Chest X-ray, AP view. Patient: 40 years old, sex M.
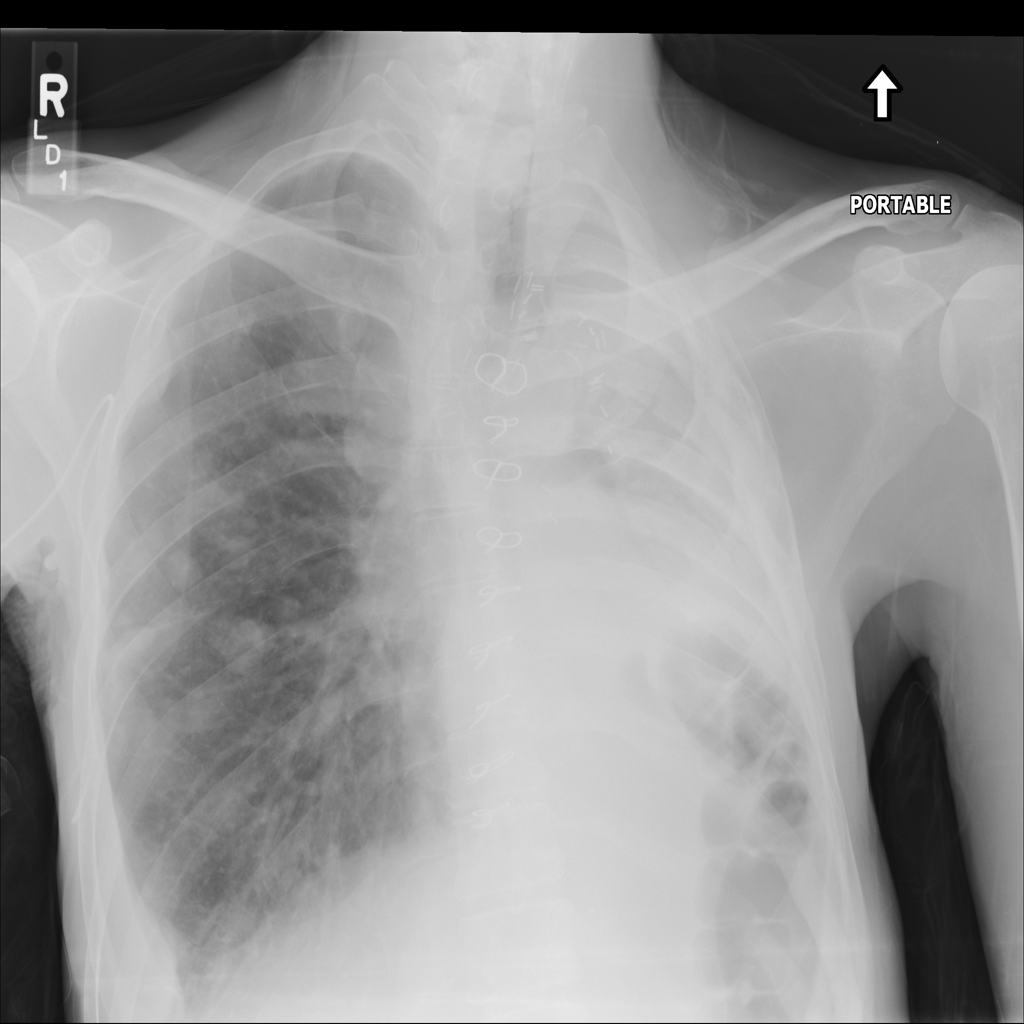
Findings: Effusion, Nodule